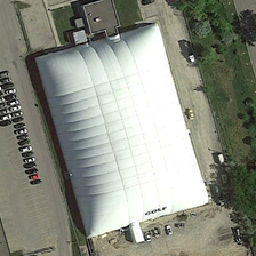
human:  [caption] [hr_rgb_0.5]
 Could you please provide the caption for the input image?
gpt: Some cars and green trees are on both sides of the white rectangular center building.

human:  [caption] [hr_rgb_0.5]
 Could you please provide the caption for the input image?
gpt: Cars and some green trees are shaded on both sides of the central building of the White Square.

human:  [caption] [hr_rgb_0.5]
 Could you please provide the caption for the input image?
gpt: Some cars and green trees are on both sides of the white rectangular central building.

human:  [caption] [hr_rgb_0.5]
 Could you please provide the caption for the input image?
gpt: Some green cars and trees are on both sides of the white rectangular center building.

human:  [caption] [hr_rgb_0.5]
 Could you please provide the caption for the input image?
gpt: Some cars and green trees are on both sides of a white rectangular public building.